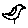
Label: bird